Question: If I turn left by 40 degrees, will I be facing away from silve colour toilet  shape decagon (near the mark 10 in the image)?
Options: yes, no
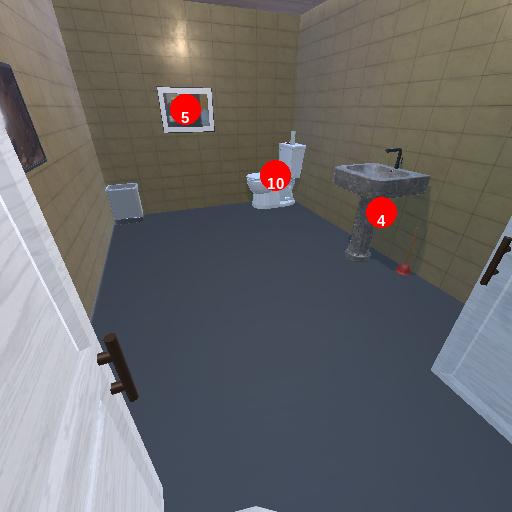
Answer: yes